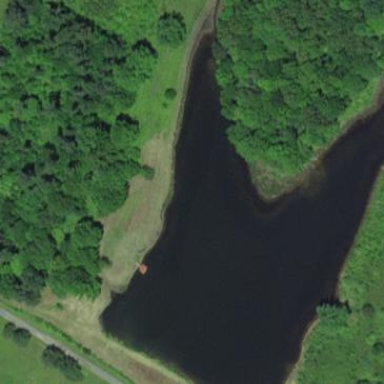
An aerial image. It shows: Pond with natural water.